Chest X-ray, PA view. Patient: 28 years old, sex F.
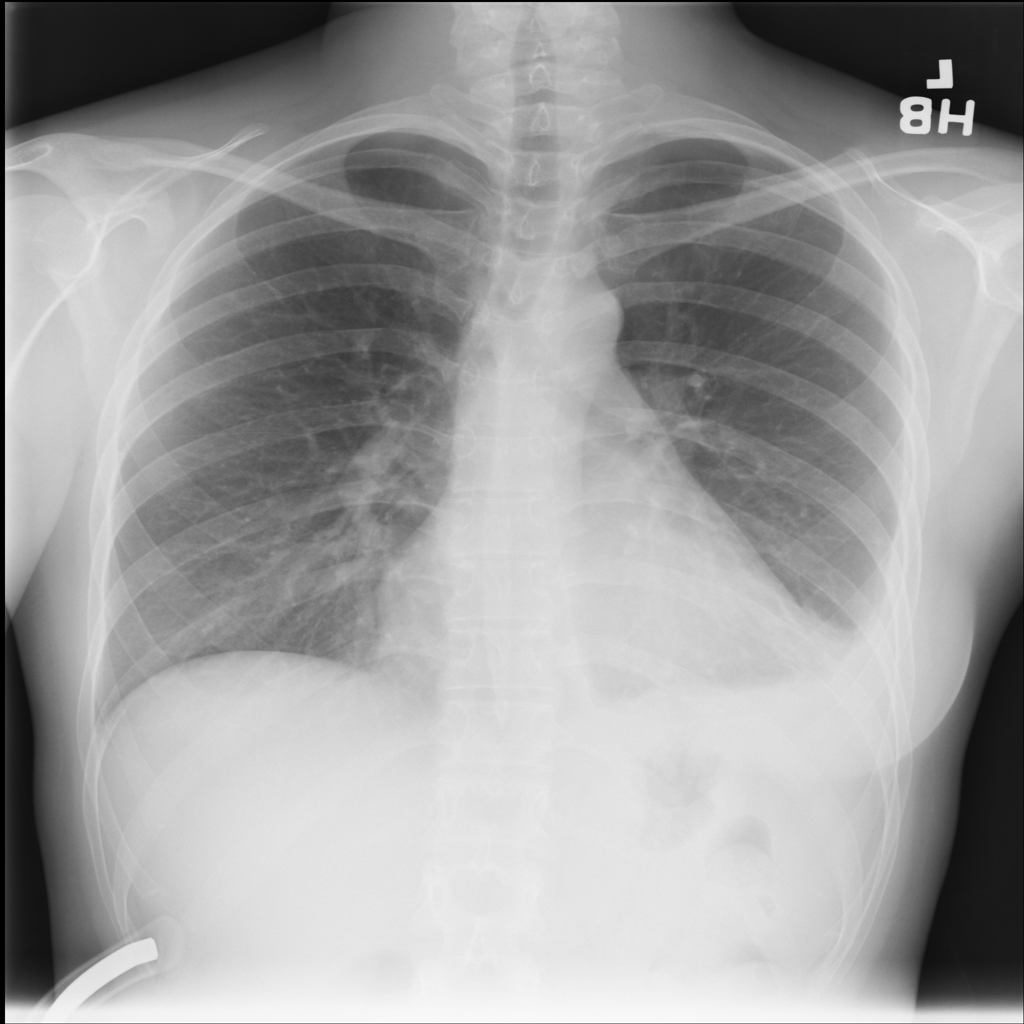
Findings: Effusion